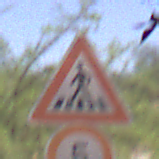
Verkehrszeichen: FussgaengerueberwegRechts
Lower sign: Geschwindigkeit5
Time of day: Midday
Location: Outdoor (RoadRail)
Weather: Clear
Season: NotSpecified
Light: Natural